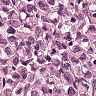
Metastatic tissue present: yes